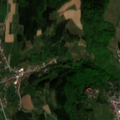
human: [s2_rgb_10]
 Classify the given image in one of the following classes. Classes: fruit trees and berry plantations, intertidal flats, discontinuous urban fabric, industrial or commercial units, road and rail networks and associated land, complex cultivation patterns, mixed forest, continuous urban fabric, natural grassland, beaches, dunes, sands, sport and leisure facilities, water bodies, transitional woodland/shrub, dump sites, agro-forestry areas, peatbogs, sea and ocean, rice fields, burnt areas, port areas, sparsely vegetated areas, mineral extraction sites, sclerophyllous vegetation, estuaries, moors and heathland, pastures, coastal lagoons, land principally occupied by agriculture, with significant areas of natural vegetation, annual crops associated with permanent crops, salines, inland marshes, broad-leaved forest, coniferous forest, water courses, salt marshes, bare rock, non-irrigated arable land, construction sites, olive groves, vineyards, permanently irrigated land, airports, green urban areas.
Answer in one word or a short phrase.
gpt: discontinuous urban fabric, pastures, complex cultivation patterns, broad-leaved forest, mixed forest